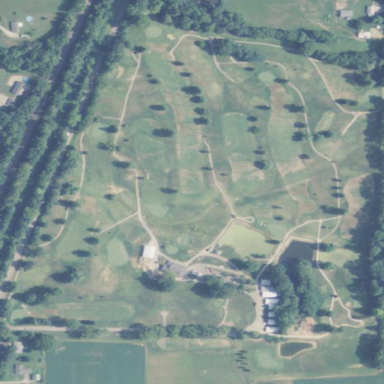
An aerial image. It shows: Golf course.